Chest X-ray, AP view. Patient: 64 years old, sex M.
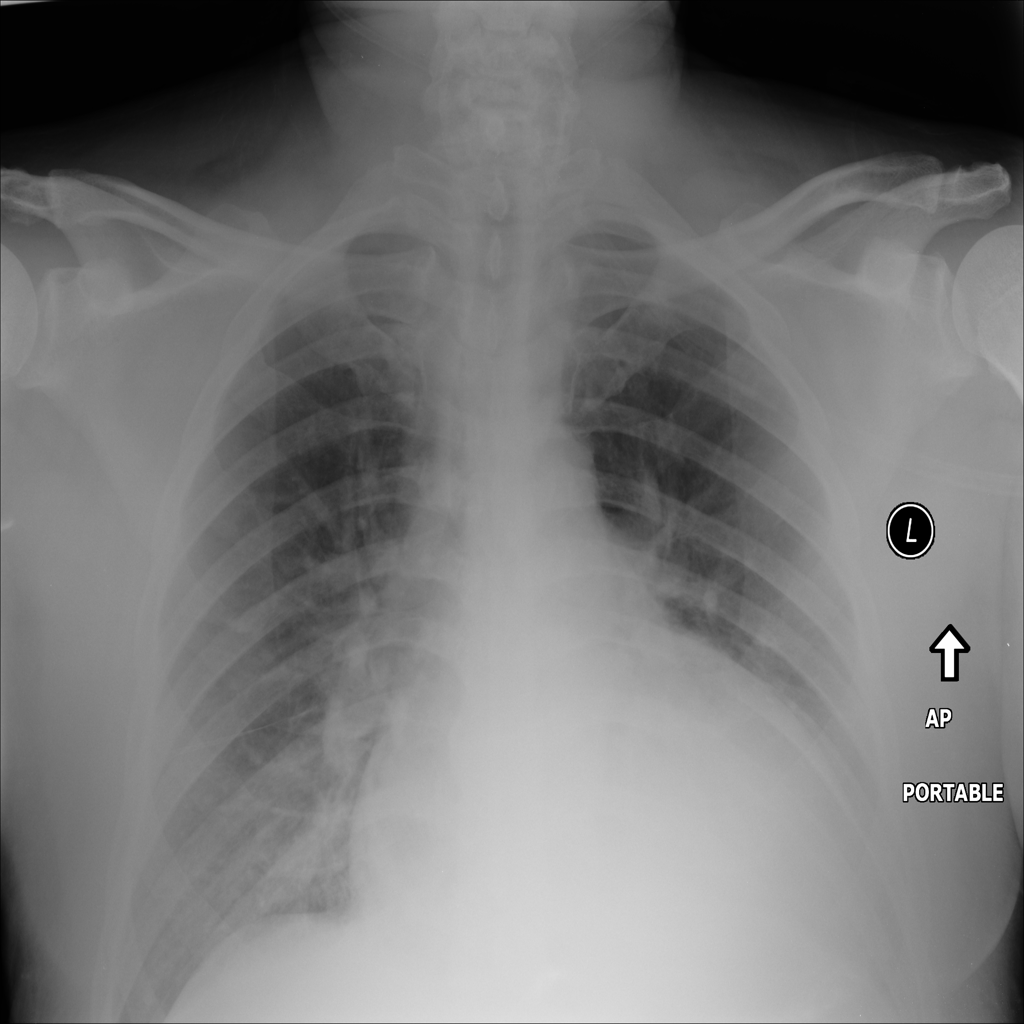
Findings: Cardiomegaly, Effusion